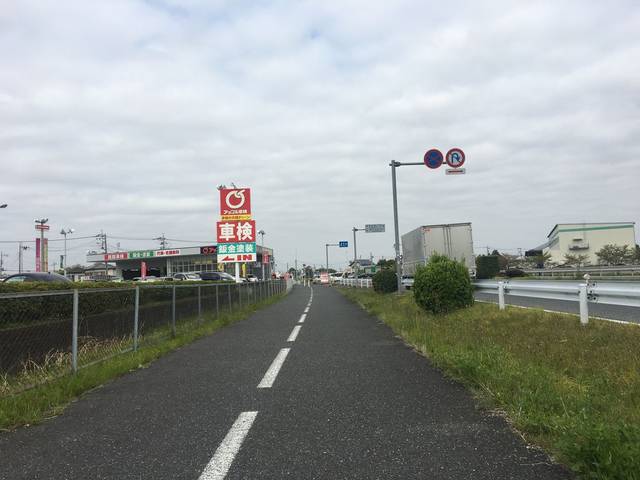
Region: Japan
Coordinates: 35.852, 139.567